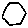
Label: hexagon